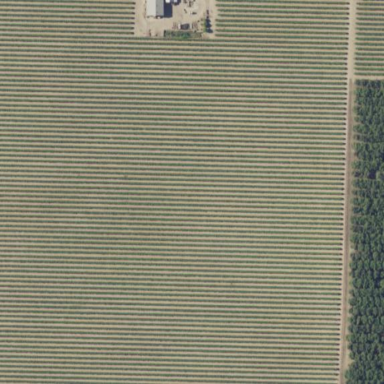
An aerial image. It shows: Vineyard growing grapes.